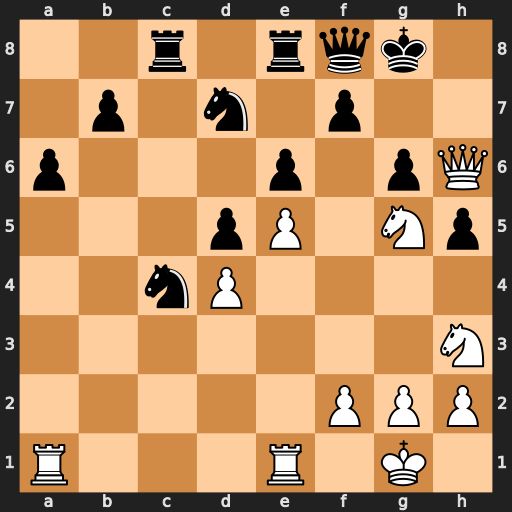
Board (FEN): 2r1rqk1/1p1n1p2/p3p1pQ/3pP1Np/2nP4/7N/5PPP/R3R1K1
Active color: w
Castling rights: -
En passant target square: -
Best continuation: Qh7#